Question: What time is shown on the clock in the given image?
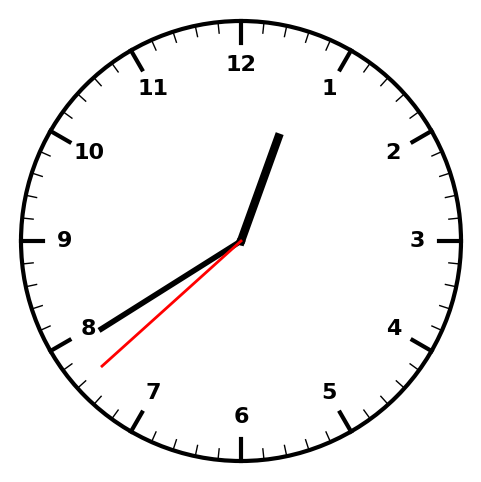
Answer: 12:39:38